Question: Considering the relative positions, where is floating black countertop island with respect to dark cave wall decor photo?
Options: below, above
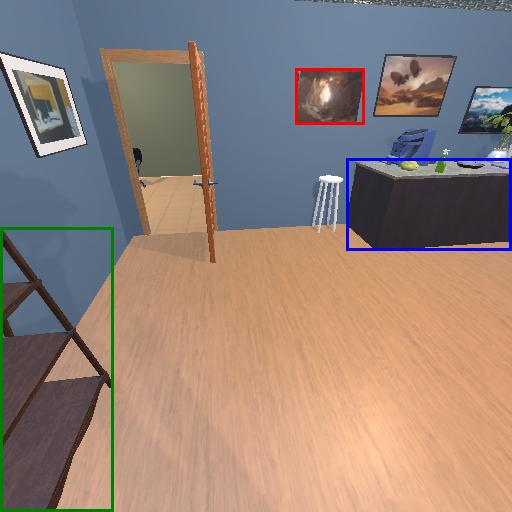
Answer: below